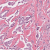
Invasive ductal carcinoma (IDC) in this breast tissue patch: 1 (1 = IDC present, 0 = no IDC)